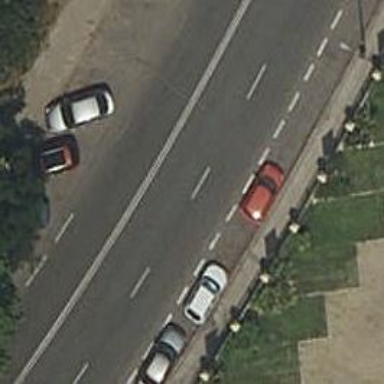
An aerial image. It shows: Tertiary road with asphalt surface.